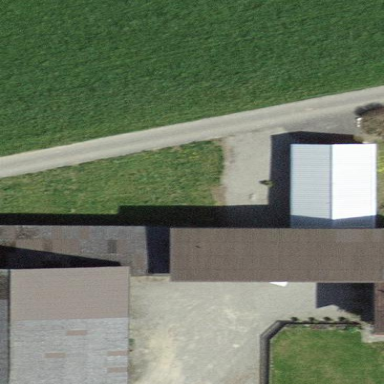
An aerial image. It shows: Farm building.